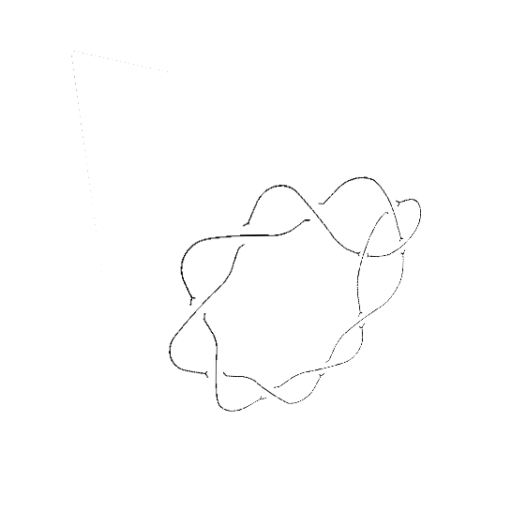
Crossing number: 10